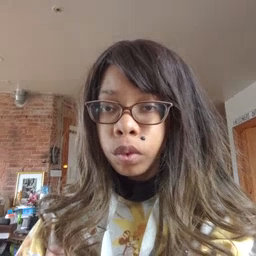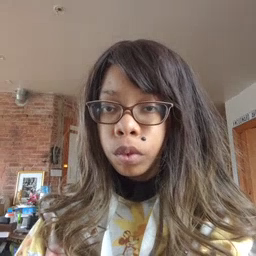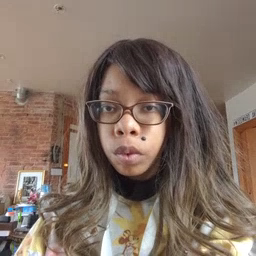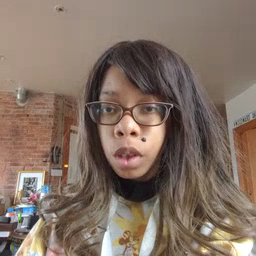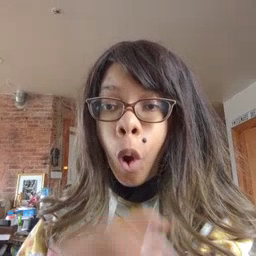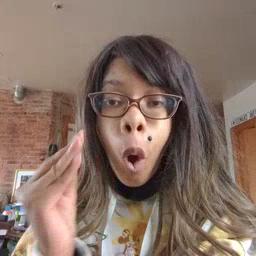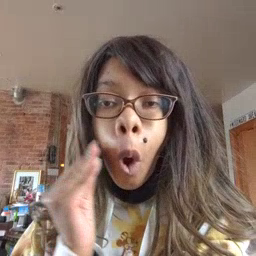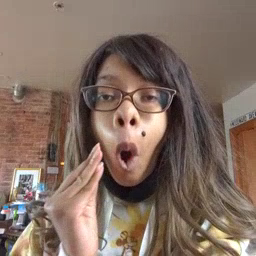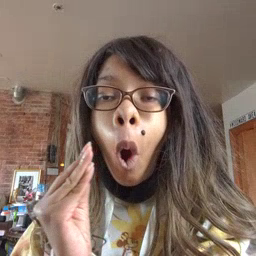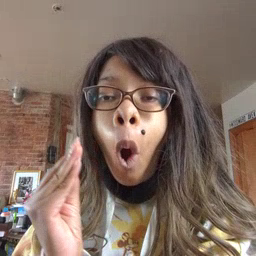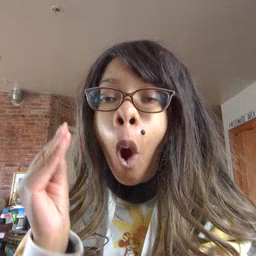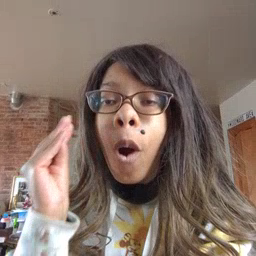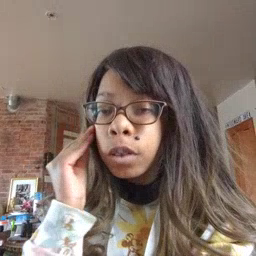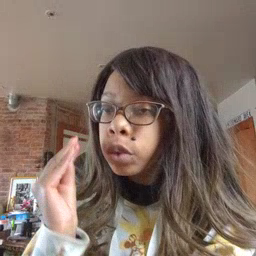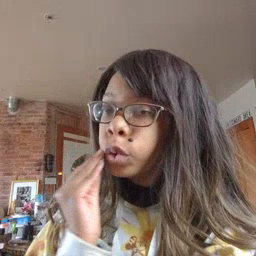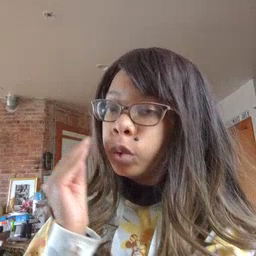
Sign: home